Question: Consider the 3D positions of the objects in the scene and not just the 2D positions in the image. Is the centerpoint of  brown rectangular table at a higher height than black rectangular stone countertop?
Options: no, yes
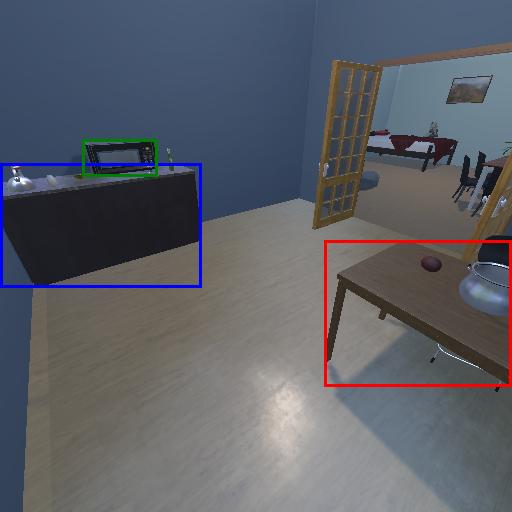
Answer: no